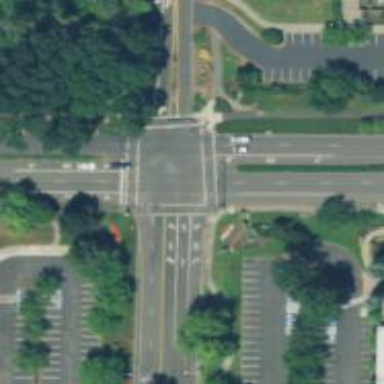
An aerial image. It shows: Footway crossing.